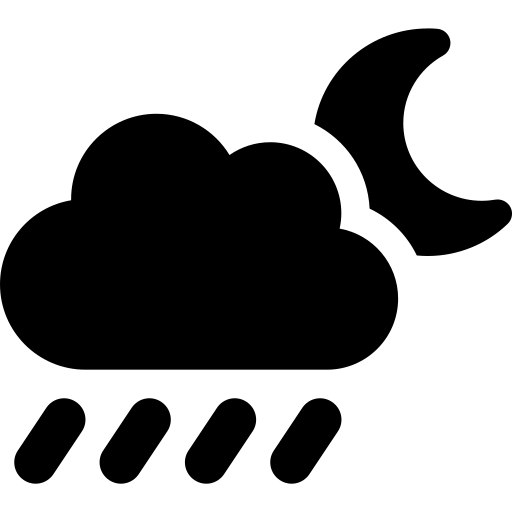
Tags: icon, FontAwesome, fa-icon, solid, cloud, moon, rain